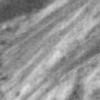
Label: change